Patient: sex M, age 45
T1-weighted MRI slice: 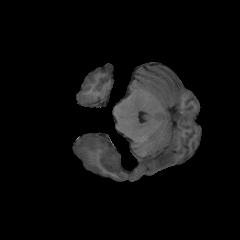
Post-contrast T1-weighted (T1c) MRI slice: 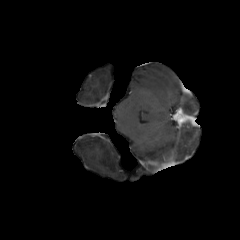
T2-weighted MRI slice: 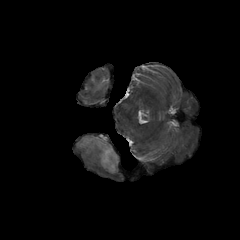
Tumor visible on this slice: yes
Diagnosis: Astrocytoma, IDH-mutant
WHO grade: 2